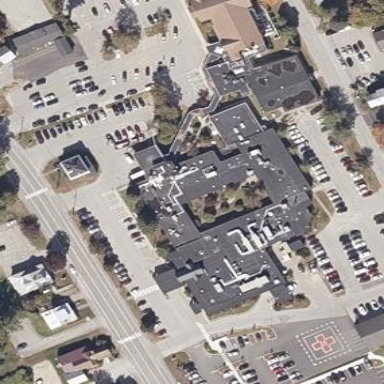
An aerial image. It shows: Hospital.